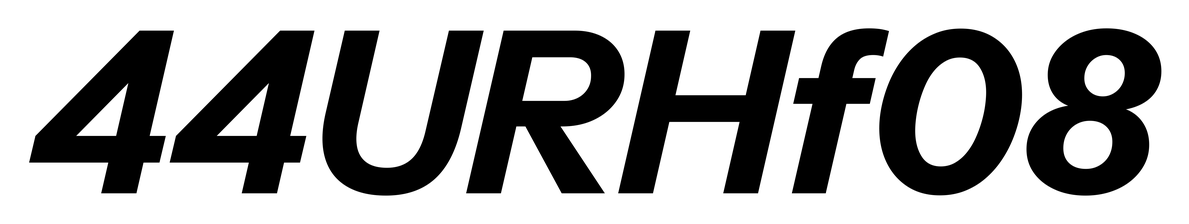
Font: InstrumentSans-Italic_Bold_Italic